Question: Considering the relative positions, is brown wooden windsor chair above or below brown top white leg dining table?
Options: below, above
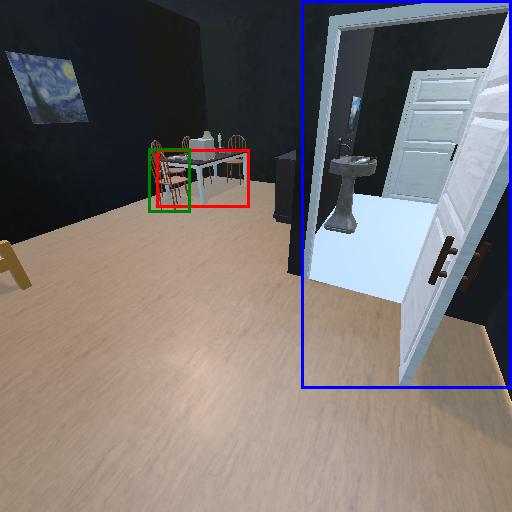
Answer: below